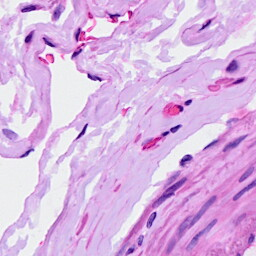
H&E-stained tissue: Ovarian